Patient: sex F, age 67
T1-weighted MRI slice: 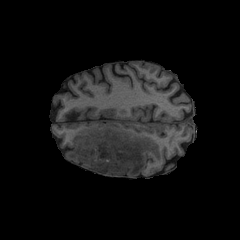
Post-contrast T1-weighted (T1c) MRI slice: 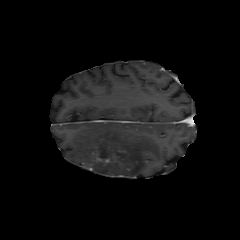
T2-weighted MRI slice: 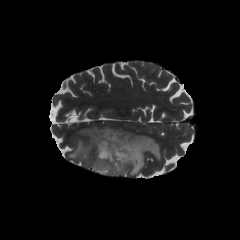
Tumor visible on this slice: yes
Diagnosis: Astrocytoma, IDH-mutant
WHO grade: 4